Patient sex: M
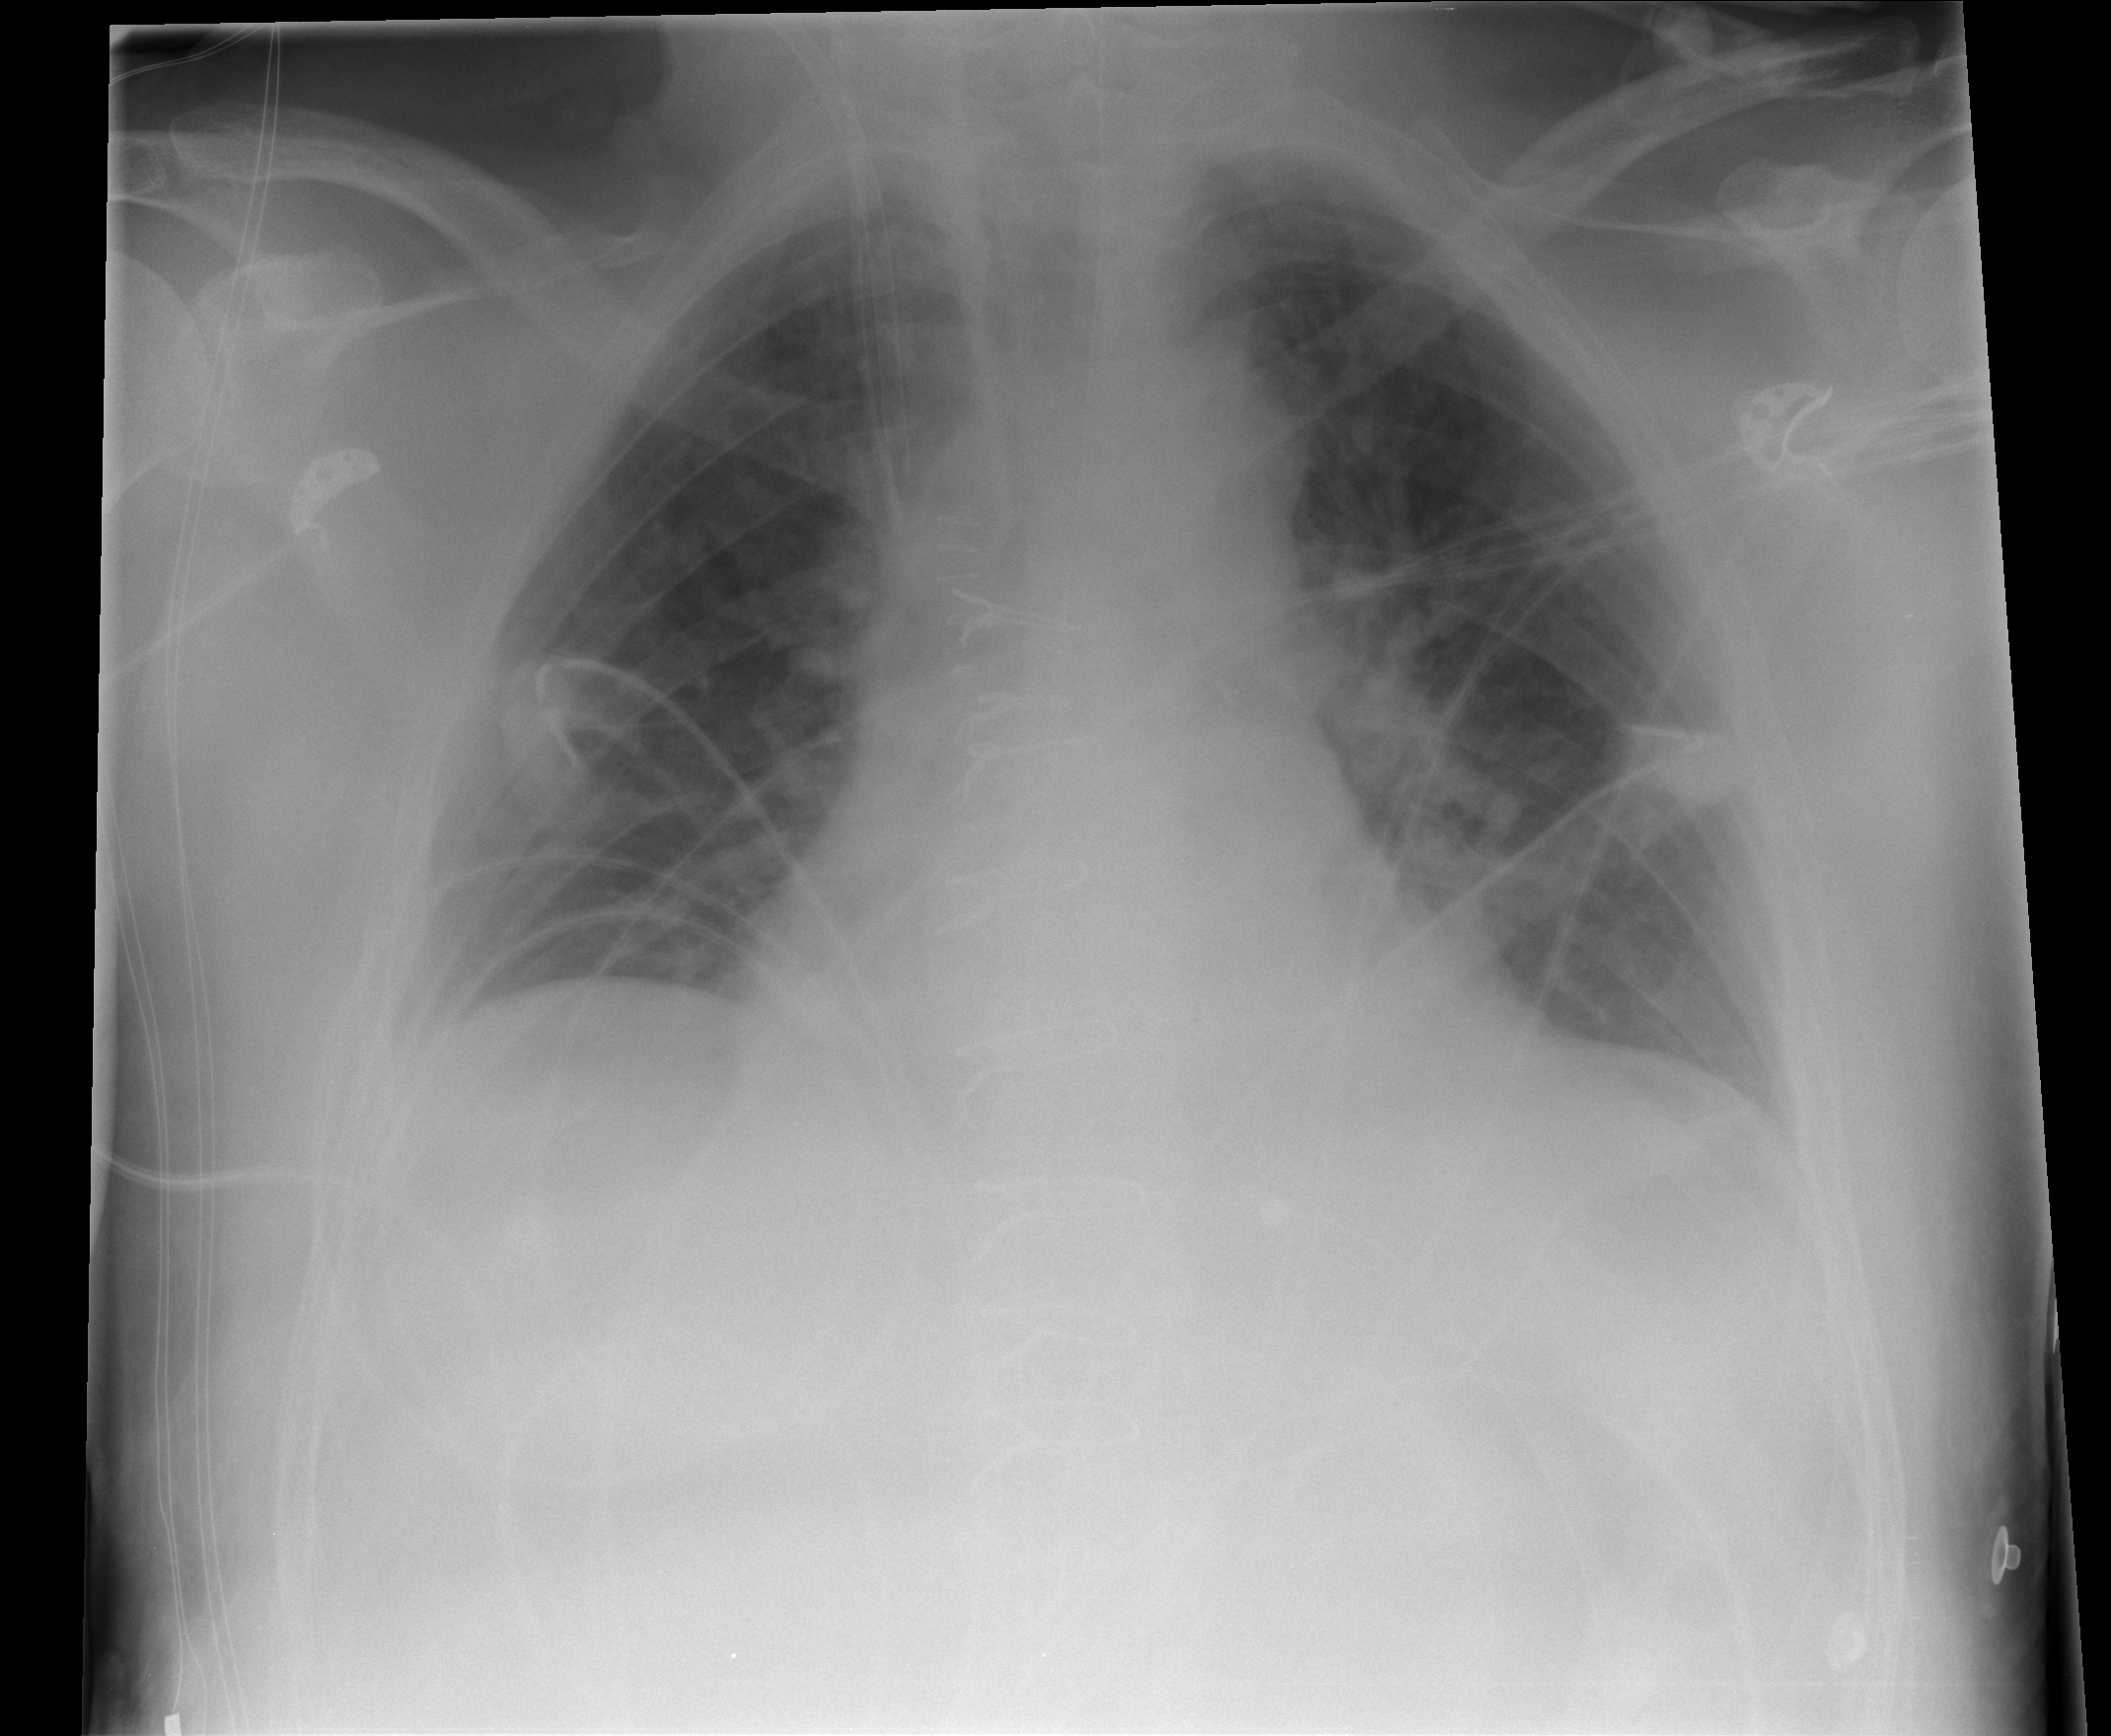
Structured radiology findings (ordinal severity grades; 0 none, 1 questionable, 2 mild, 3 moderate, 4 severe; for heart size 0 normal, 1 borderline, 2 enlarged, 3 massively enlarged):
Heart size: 1
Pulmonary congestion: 2
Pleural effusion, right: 0
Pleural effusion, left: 0
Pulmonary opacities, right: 0
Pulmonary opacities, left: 0
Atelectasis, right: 0
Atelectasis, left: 0